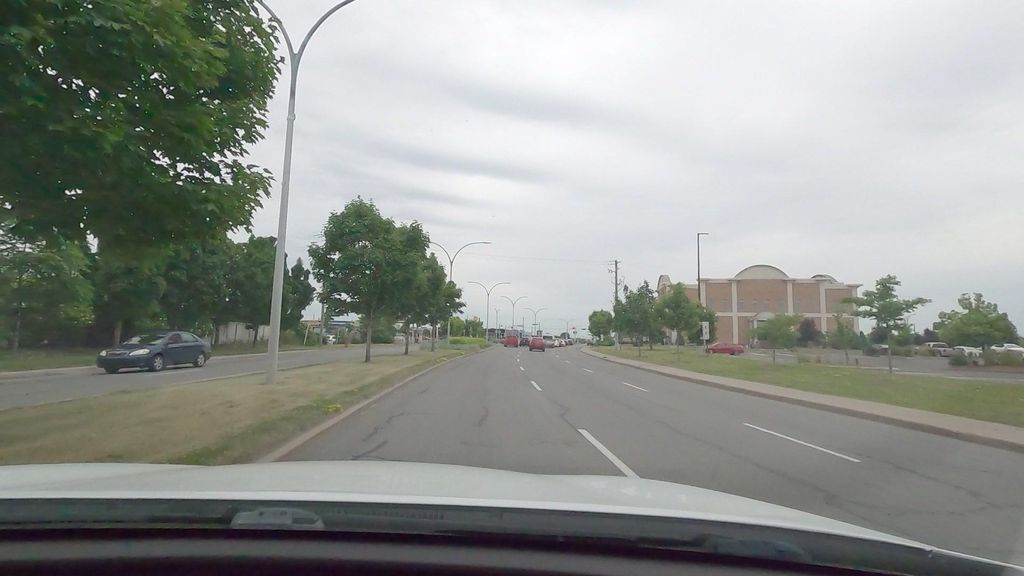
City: montreal